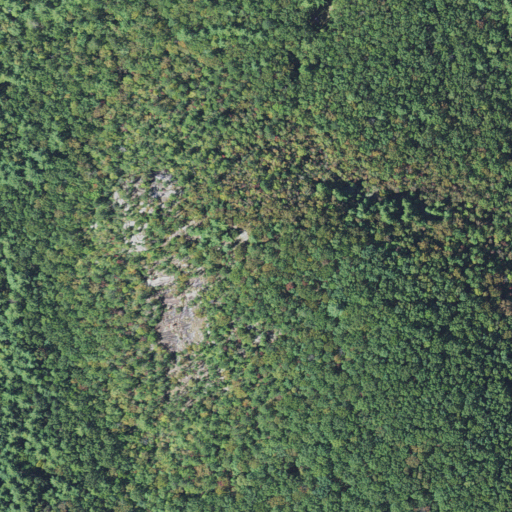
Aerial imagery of mountain in North Carolina named Joanna Mountain containing mixed forest, deciduous forest, and evergreen forest